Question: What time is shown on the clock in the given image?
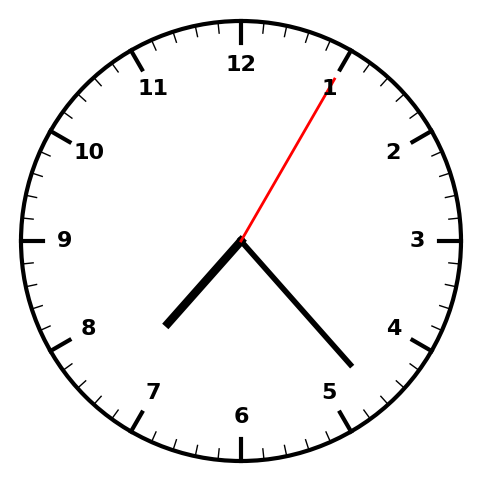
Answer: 07:23:05